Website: apple
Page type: billing-address
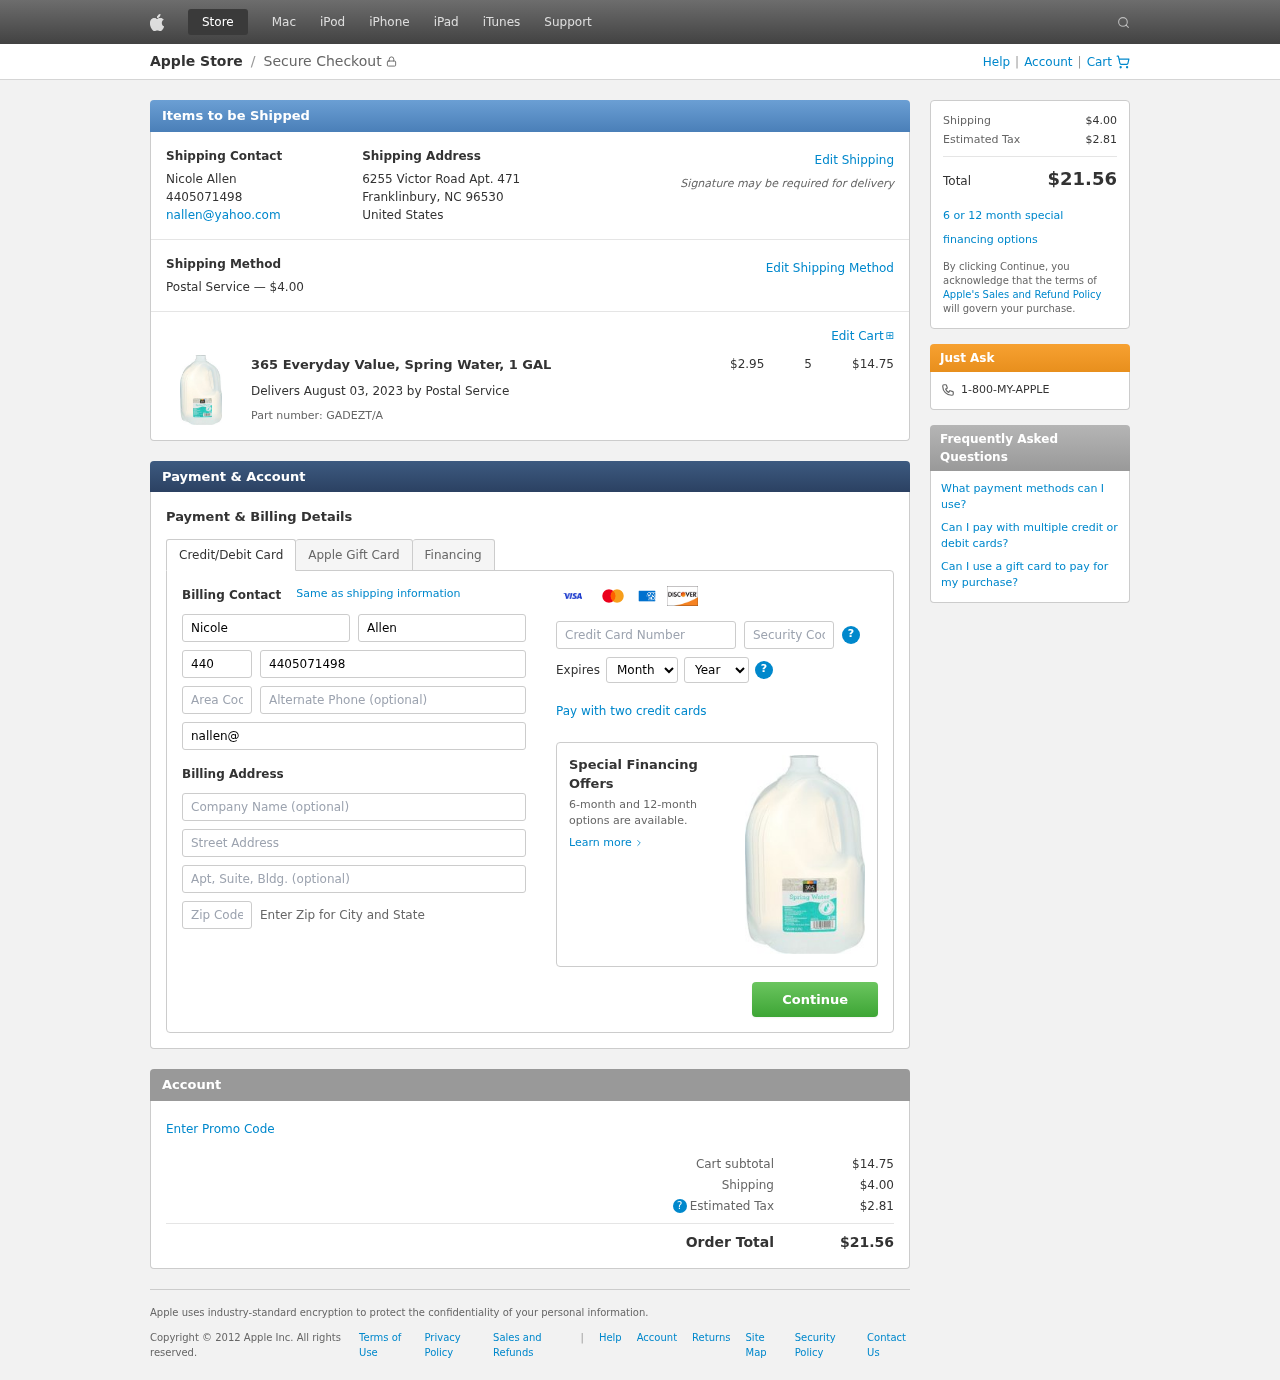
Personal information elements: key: PII_CARD_CVV
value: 709
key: PII_CARD_EXPIRY_MONTH
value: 04
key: PII_CARD_EXPIRY_YEAR
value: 28
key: PII_CARD_NUMBER
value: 5372 0695 0089 0086
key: PII_CITY_STATE_ZIP
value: Franklinbury, NC 96530
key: PII_COMPANY
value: Smith, Morgan and Burch
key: PII_COUNTRY
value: United States
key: PII_EMAIL
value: nallen@yahoo.com
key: PII_FIRSTNAME
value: Nicole
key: PII_FULLNAME
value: Nicole Allen
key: PII_LASTNAME
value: Allen
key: PII_PHONE
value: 4405071498
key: PII_PHONE_AREA
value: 440
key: PII_POSTCODE2
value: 65810
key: PII_STREET
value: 6255 Victor Road Apt. 471
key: PII_STREET2
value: Suite 913
Product elements: key: PRODUCT1_NAME
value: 365 Everyday Value, Spring Water, 1 GAL
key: PRODUCT1_PRICE
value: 2.95
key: PRODUCT1_QUANTITY
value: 5
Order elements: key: ORDER_SHIPPING_COST
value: $4.00
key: ORDER_SUBTOTAL
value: $14.75
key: ORDER_DELIVERY_DATE
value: August 03, 2023
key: ORDER_PART_NUMBER
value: GADEZT/A
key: ORDER_TAX
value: $2.81
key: ORDER_TOTAL
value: $21.56